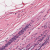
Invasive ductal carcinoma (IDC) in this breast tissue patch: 0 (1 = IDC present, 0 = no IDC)